Field crop: tomato
Growth stage: 1
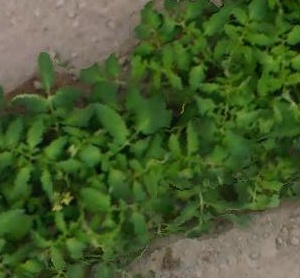
Species: tomato